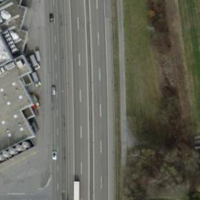
EUNIS habitat code: 57
Species observed at this site:
Betula pendula